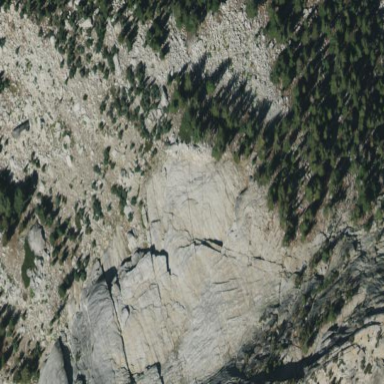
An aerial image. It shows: Natural scree.